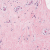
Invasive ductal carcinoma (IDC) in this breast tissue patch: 1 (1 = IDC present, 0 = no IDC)